Interaction volume radius: 10 \u00c5
Interaction volume height: 10 \u00c5
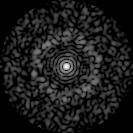
Disorder parameter: 0.8643